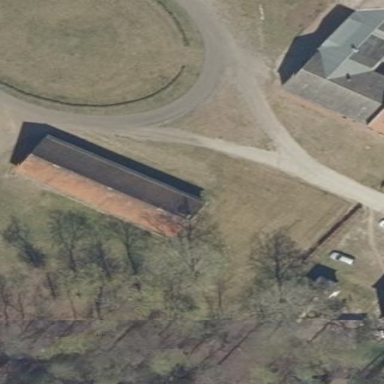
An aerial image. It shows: Stable.